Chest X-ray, PA view. Patient: 54 years old, sex F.
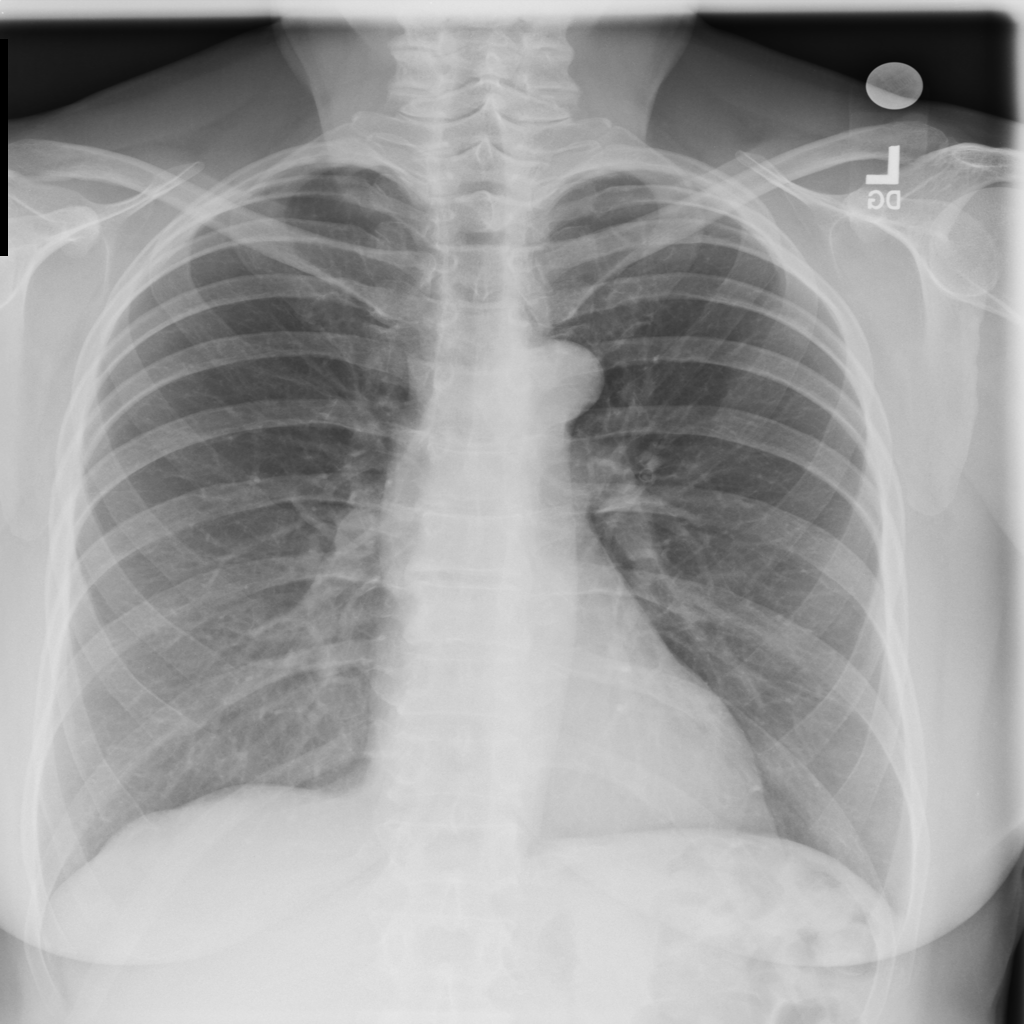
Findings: No Finding